Interaction volume radius: 10 \u00c5
Interaction volume height: 15 \u00c5
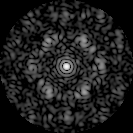
Disorder parameter: 0.6671